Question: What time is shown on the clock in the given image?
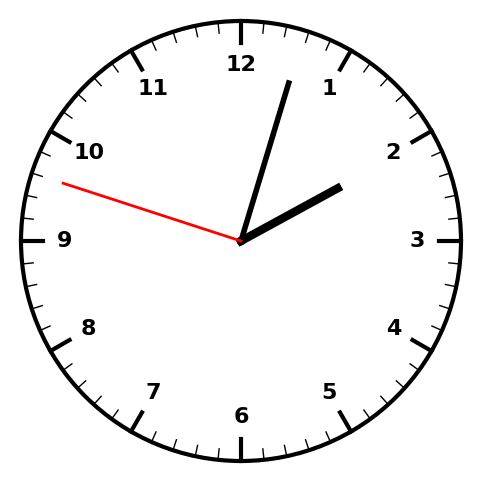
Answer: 02:02:48